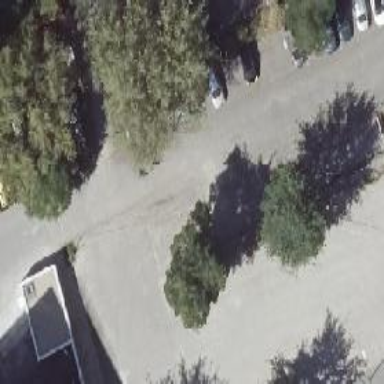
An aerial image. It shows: Parking aisle designated as service road.